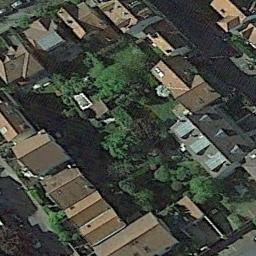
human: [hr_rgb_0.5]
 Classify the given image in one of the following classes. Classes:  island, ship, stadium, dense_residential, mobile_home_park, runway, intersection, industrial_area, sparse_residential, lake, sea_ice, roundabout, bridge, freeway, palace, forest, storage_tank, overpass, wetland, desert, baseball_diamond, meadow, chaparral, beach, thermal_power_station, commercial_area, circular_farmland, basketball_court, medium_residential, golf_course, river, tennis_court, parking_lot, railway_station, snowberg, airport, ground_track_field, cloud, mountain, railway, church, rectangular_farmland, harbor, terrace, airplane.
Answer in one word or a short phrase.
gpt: medium_residential